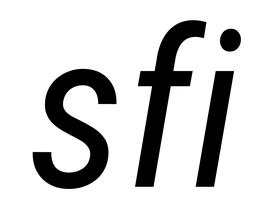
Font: Roboto-Italic_Condensed_Italic